Field crop: tomato
Growth stage: 1
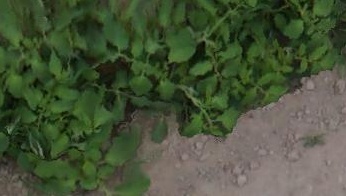
Species: tomato